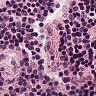
Metastatic tissue present: no